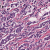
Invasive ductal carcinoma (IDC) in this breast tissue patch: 1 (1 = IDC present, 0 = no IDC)